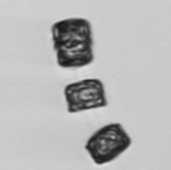
Label: Thalassiosira